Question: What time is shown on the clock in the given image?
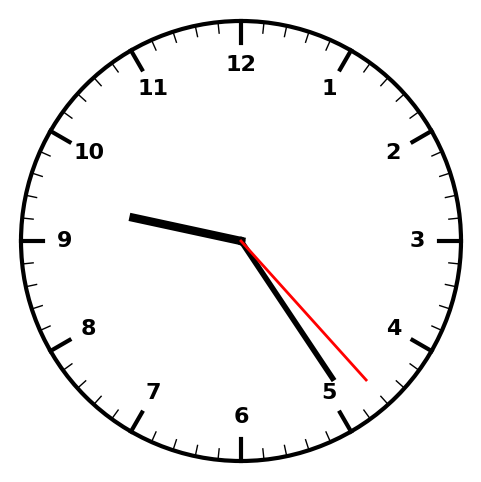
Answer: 09:24:23